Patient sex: M
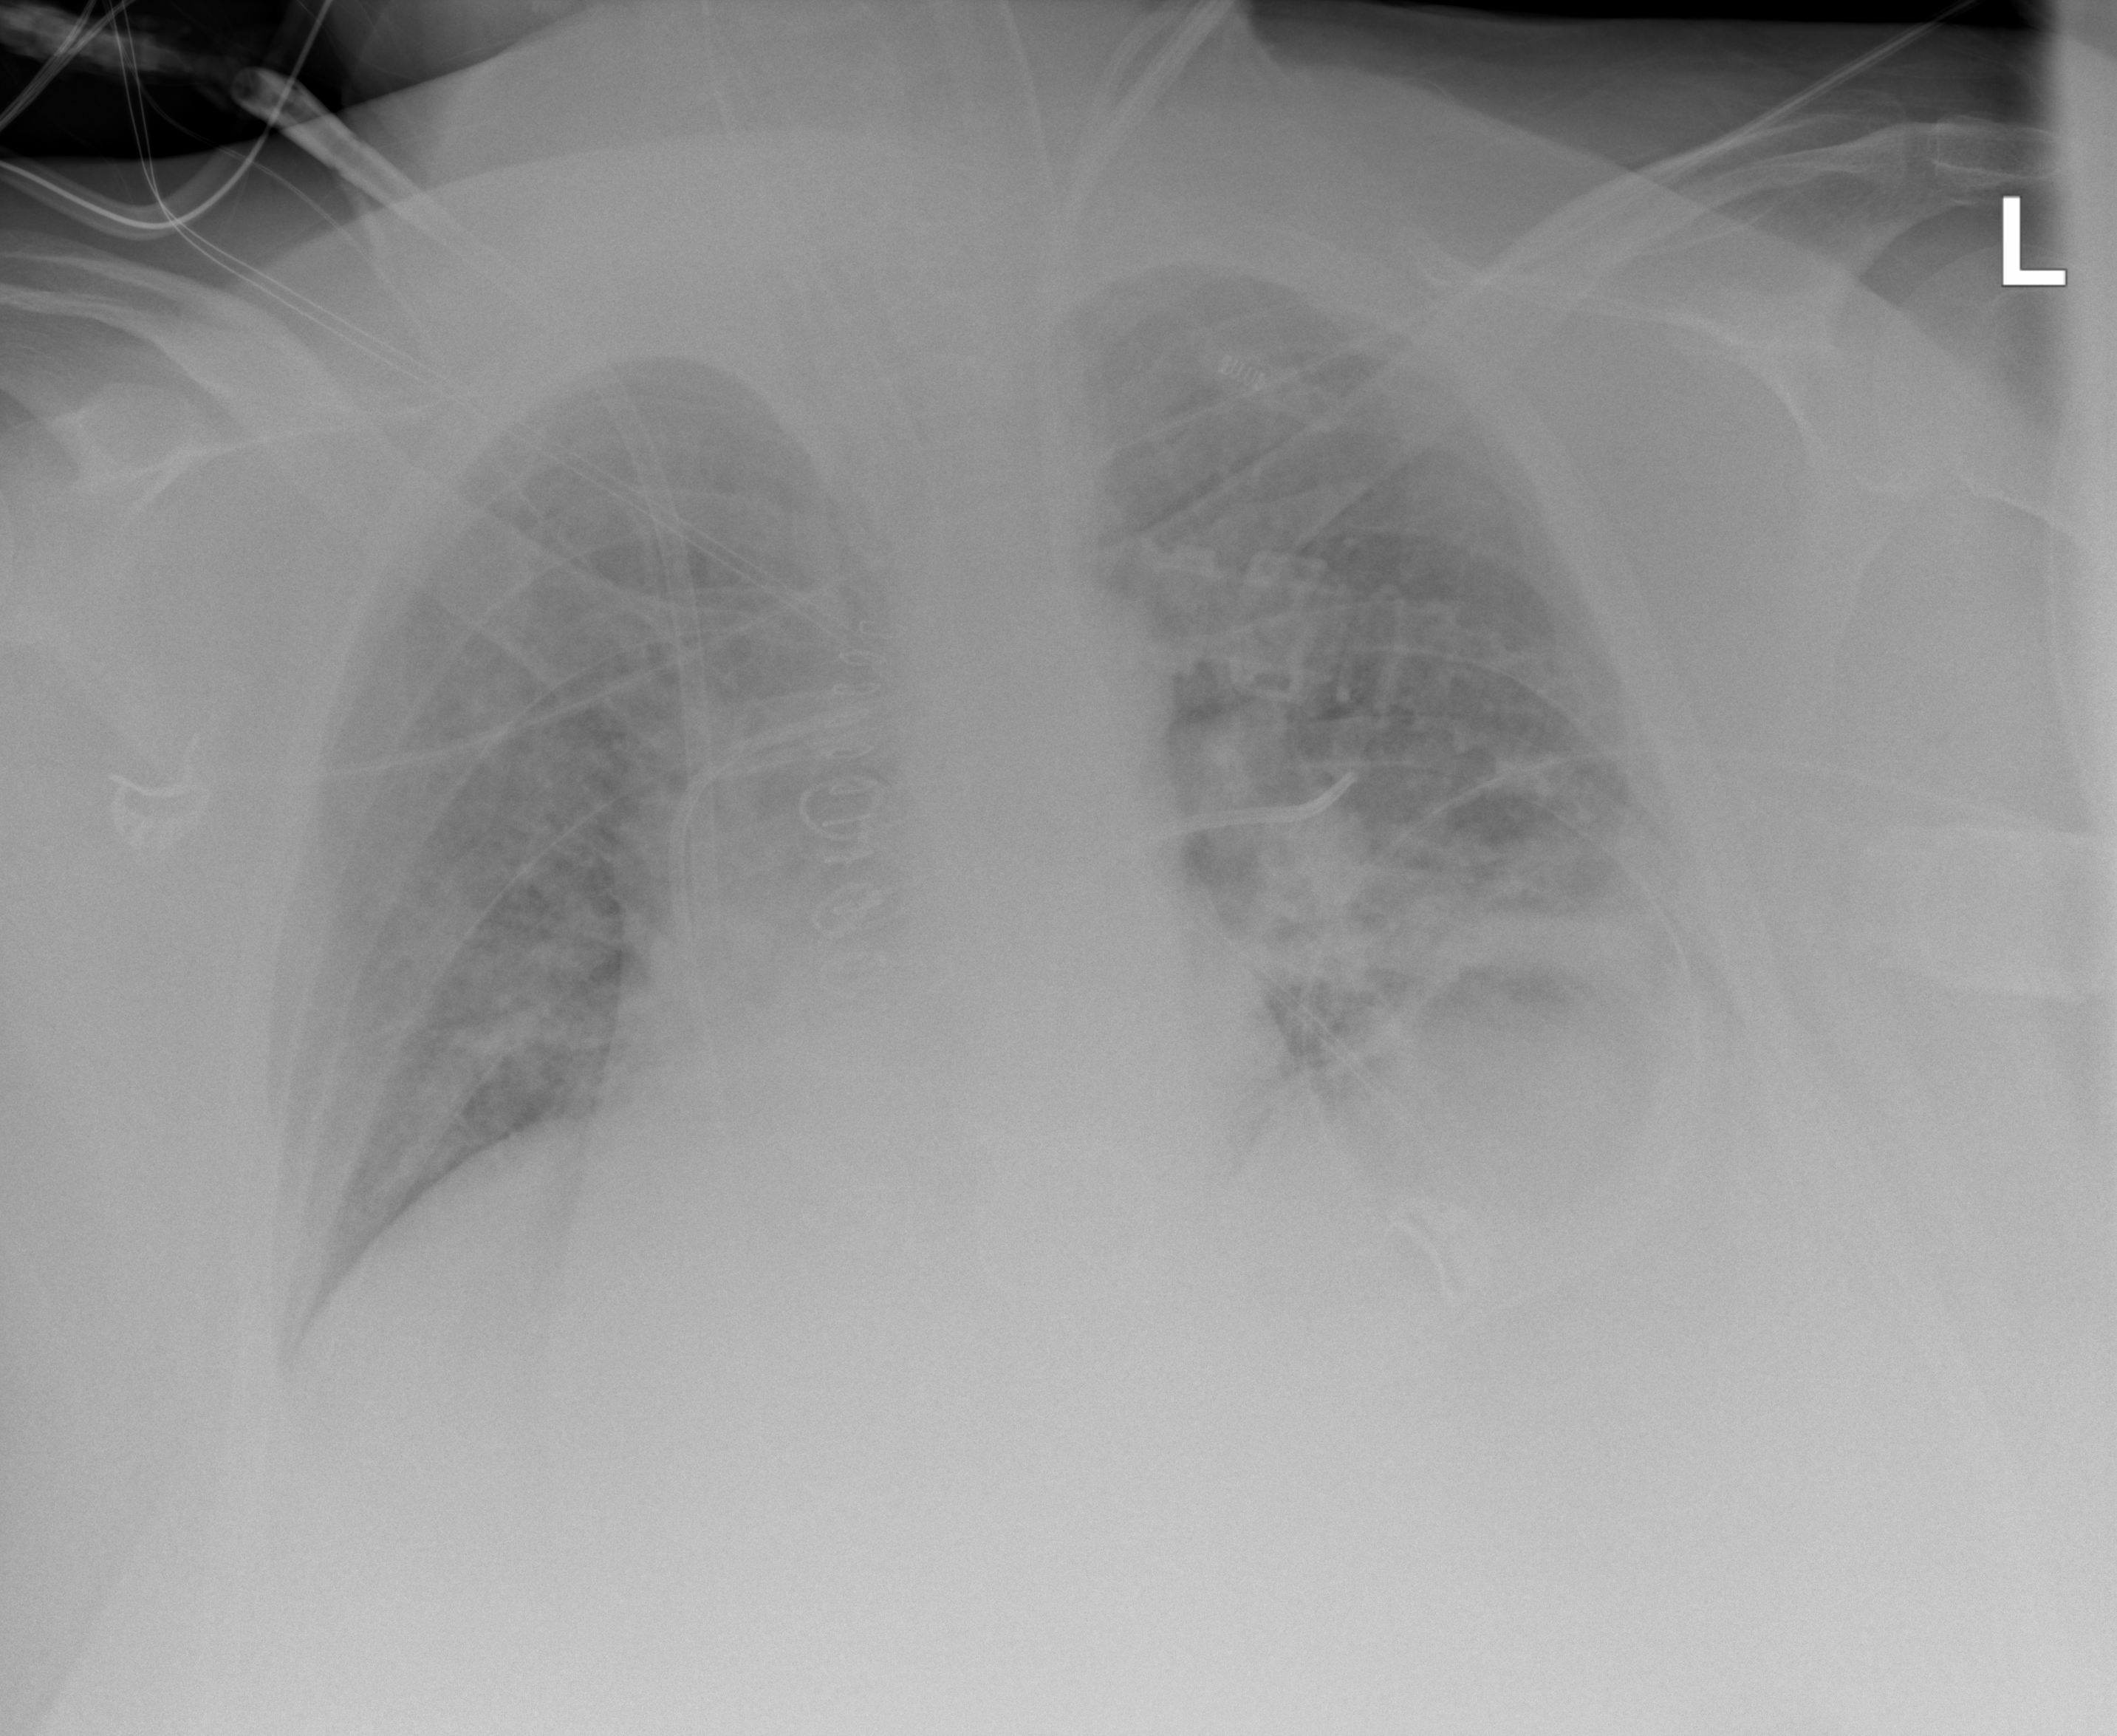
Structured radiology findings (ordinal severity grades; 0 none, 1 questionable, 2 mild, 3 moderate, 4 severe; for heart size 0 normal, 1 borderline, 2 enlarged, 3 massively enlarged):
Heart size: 0
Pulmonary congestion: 2
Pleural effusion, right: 0
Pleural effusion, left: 2
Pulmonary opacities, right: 2
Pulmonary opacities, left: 3
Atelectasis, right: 2
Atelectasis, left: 3